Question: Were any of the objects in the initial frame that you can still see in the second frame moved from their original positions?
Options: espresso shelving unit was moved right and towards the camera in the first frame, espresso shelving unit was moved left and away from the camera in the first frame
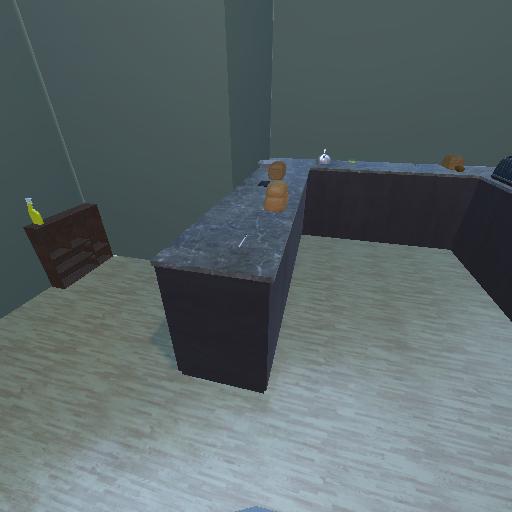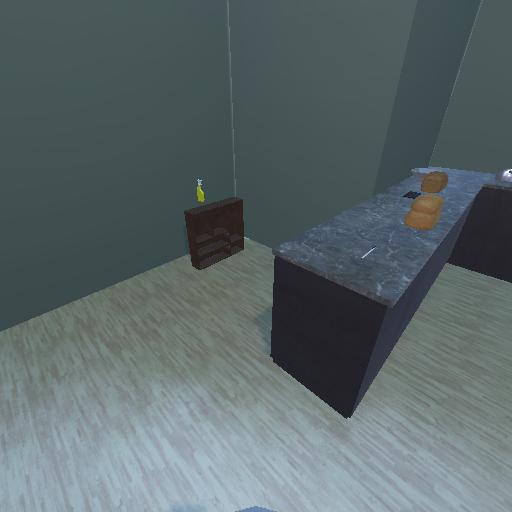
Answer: espresso shelving unit was moved right and towards the camera in the first frame